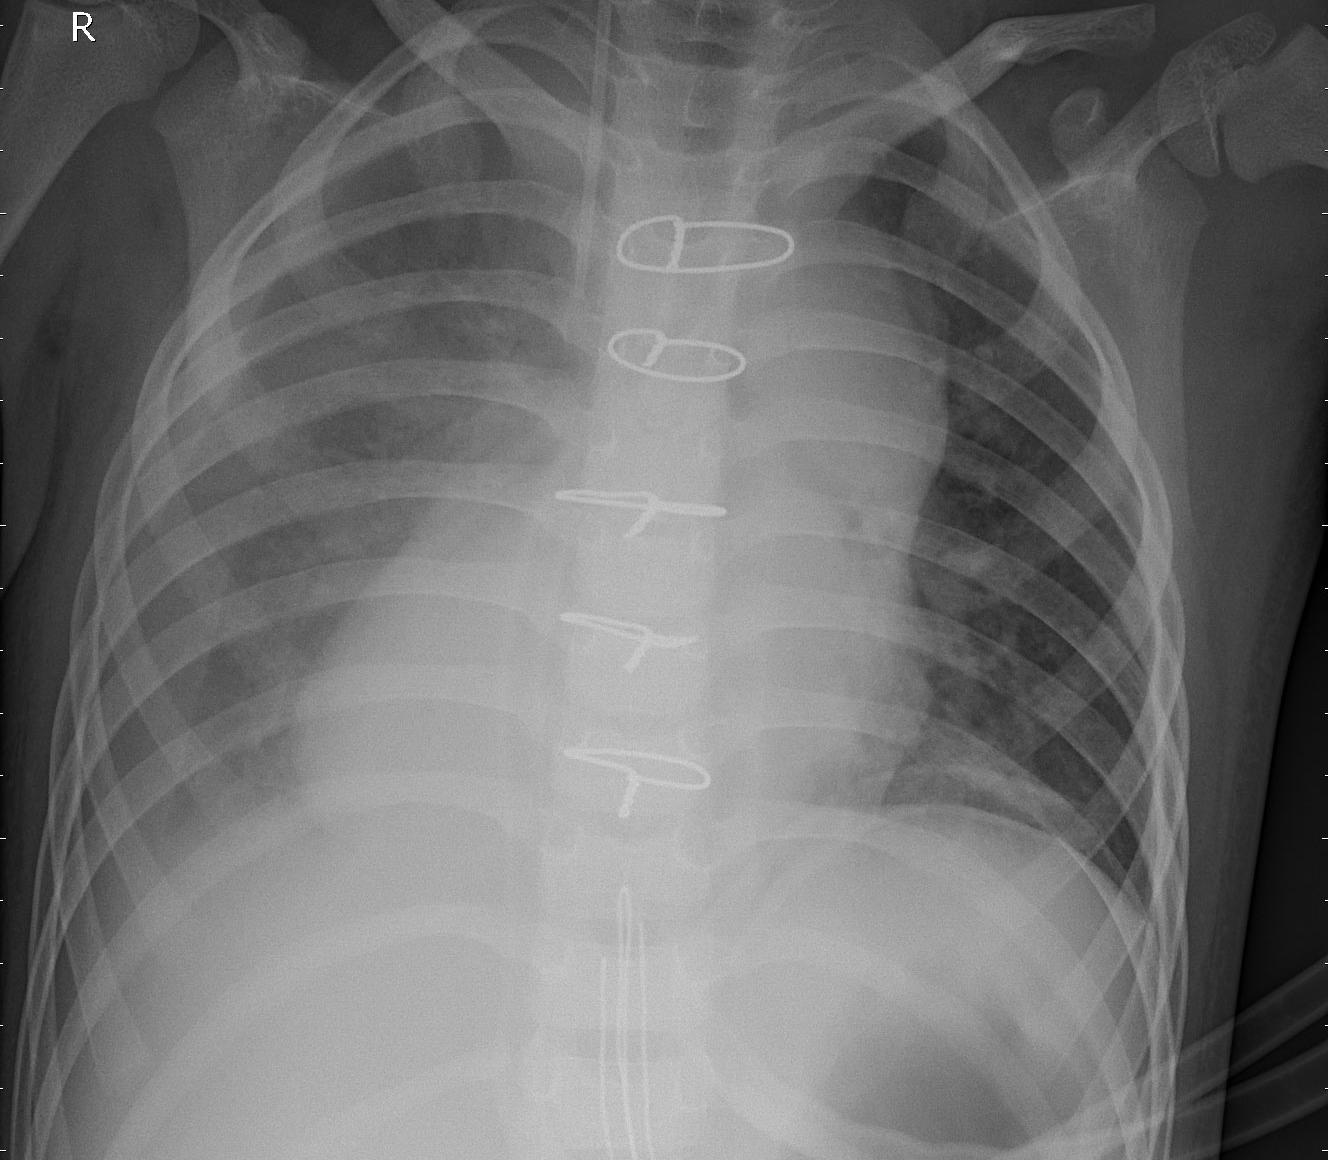
Diagnosis: PNEUMONIA